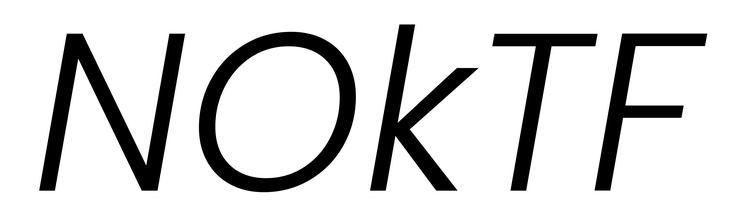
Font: Poppins-LightItalic